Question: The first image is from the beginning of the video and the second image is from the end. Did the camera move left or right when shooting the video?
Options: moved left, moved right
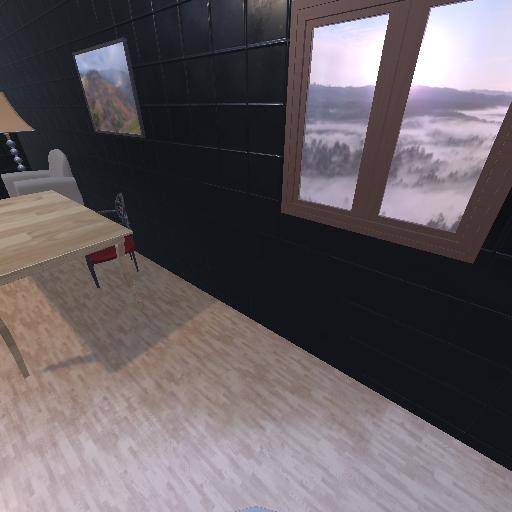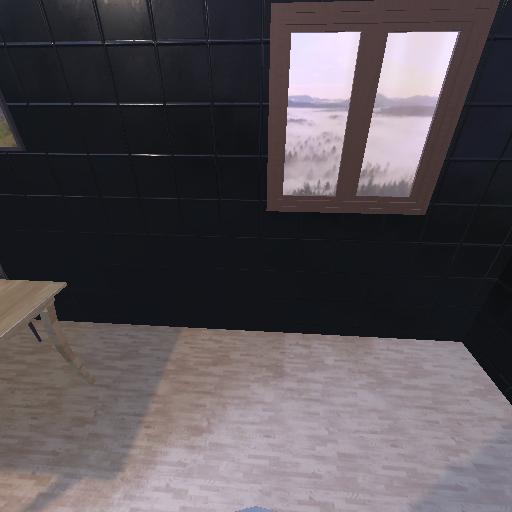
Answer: moved left